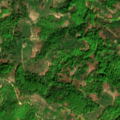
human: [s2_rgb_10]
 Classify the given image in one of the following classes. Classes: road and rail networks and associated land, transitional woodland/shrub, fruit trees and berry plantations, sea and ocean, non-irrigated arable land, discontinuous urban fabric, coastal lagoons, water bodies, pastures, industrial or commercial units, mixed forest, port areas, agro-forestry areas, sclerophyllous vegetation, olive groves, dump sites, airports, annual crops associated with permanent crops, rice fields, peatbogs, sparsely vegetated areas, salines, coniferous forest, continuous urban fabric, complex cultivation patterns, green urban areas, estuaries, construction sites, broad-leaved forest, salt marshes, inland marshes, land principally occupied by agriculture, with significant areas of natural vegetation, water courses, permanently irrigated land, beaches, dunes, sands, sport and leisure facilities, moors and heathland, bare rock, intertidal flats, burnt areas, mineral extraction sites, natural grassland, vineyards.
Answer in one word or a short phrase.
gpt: pastures, land principally occupied by agriculture, with significant areas of natural vegetation, broad-leaved forest